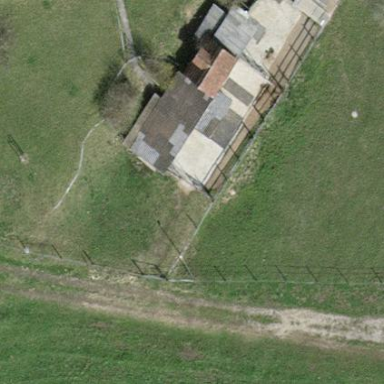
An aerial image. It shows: Shed.